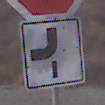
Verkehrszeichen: VerlaufVorfahrtsstrasse7
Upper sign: Stop
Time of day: SunriseSunset
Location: Outdoor (Suburban)
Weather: PartlyCloudy
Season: NotSpecified
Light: Natural